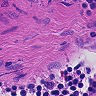
Metastatic tissue present: no